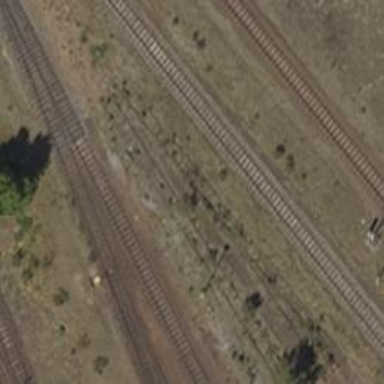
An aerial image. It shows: Disused railway yard.